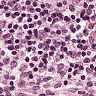
Metastatic tissue present: no